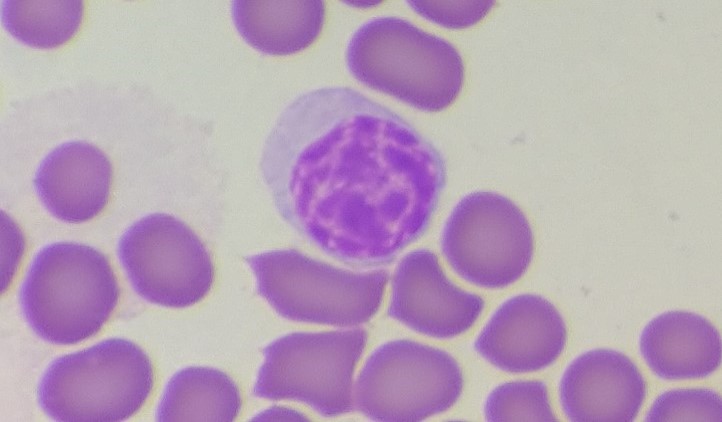
White blood cell type: Lymphocyte